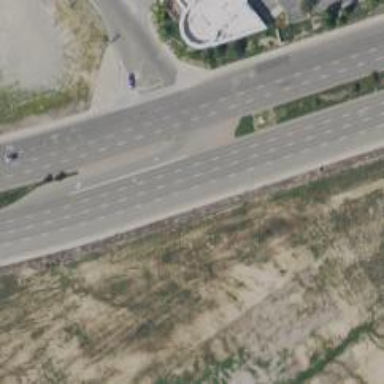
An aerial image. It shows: Asphalt road with primary link designation.